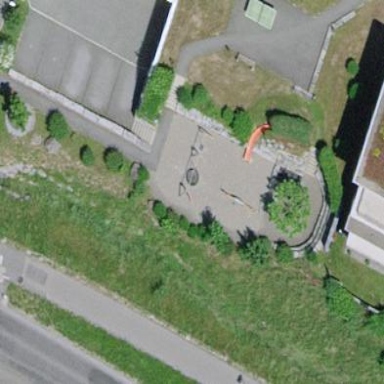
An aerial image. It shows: Playground area for leisure activities on the land.